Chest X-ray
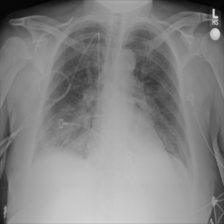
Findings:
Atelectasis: negative
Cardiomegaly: negative
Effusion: negative
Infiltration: positive
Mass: negative
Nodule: positive
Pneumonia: negative
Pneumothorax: negative
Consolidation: negative
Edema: negative
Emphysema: negative
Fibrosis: negative
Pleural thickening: negative
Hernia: negative